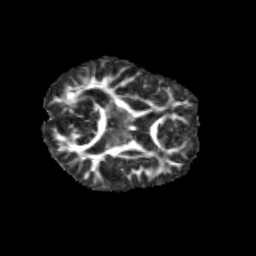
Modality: FA
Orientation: axial
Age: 11
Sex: male
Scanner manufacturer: siemens
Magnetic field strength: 3 T
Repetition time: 3.8 s
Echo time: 0.07 s